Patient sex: F
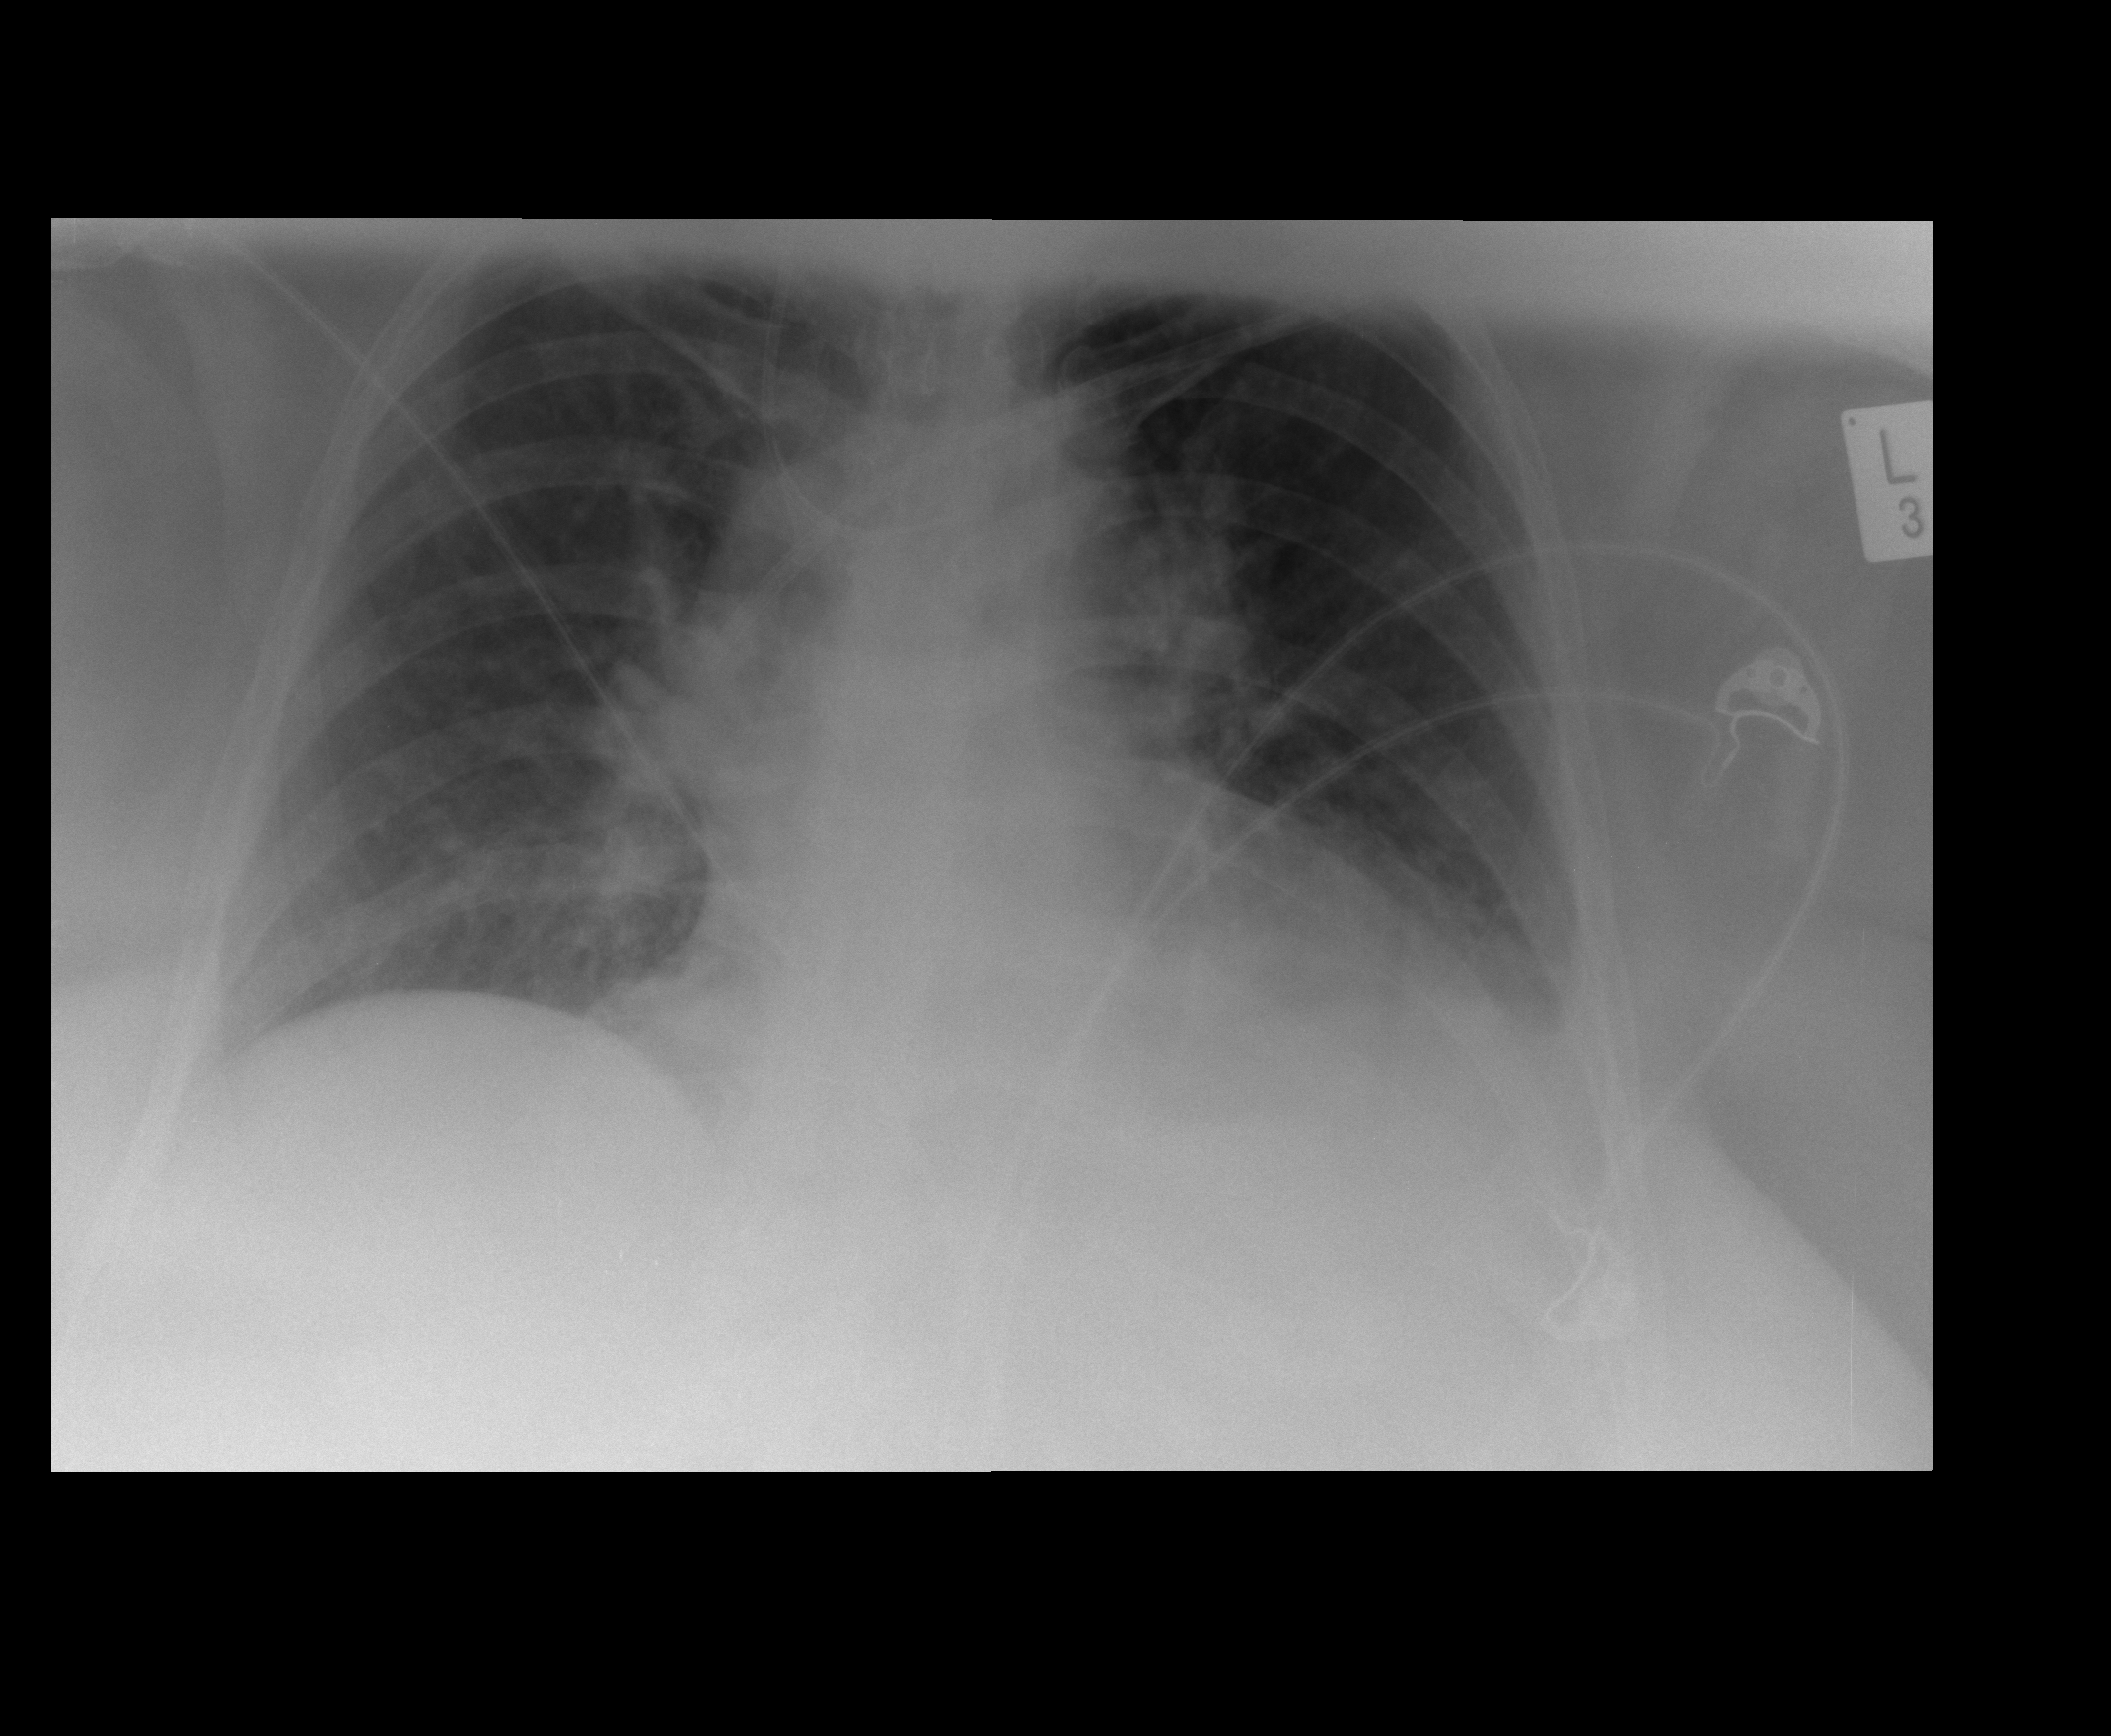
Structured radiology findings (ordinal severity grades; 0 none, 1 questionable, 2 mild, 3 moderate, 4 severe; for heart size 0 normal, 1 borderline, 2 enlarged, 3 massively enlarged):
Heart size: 0
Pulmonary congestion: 2
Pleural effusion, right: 0
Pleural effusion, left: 2
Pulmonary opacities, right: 1
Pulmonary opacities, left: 1
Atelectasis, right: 2
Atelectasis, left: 2